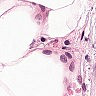
Metastatic tissue present: no